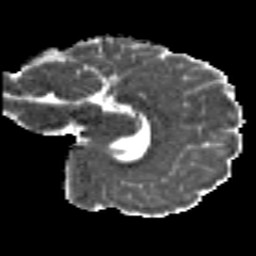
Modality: MD
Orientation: sagittal
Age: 20
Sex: male
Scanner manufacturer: siemens
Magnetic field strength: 3 T
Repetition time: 8.8 s
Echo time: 0.085 s